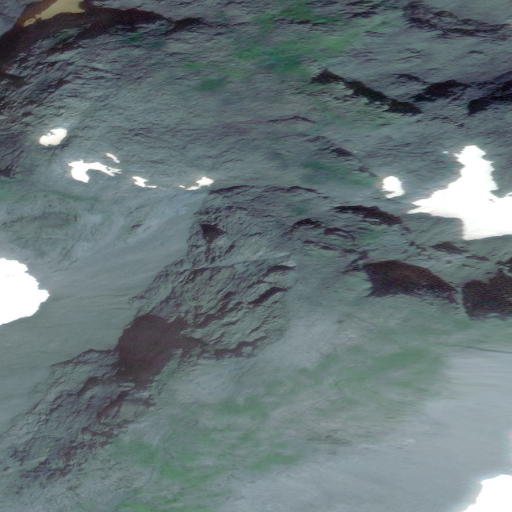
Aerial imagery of mountain in Alaska named Saddle Peak containing only unknown